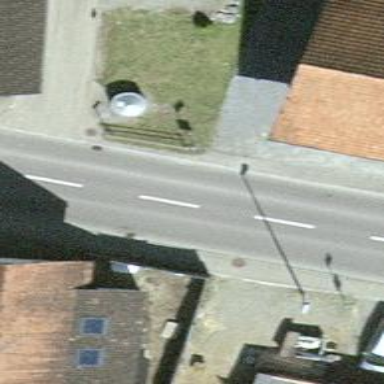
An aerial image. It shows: Bus stop with platform for public transport.